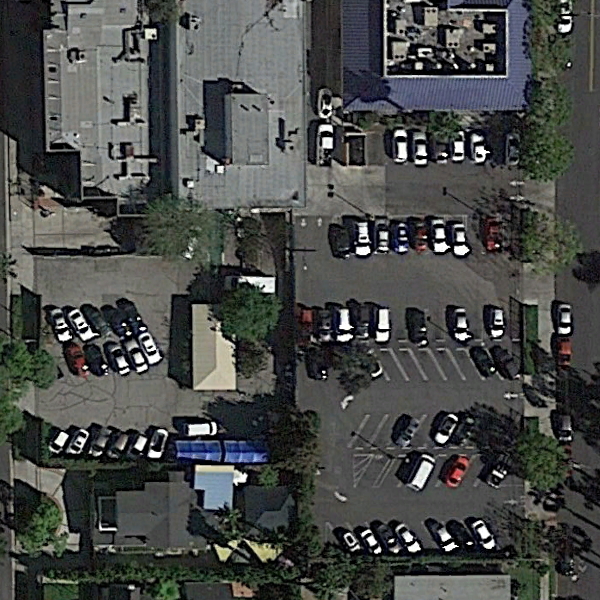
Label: Parking